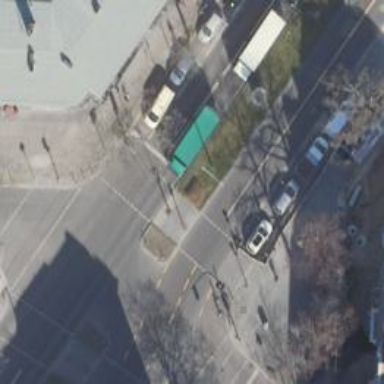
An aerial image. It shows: Traffic island located on footway.